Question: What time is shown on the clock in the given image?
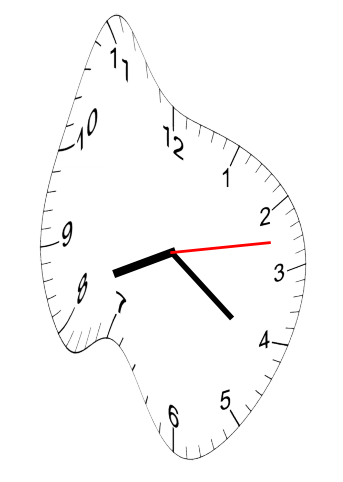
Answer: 08:21:13